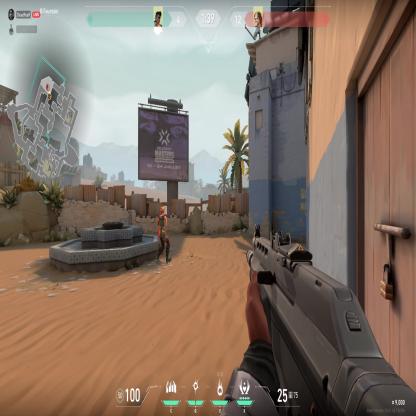
Label: enemy